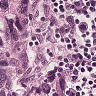
Metastatic tissue present: yes